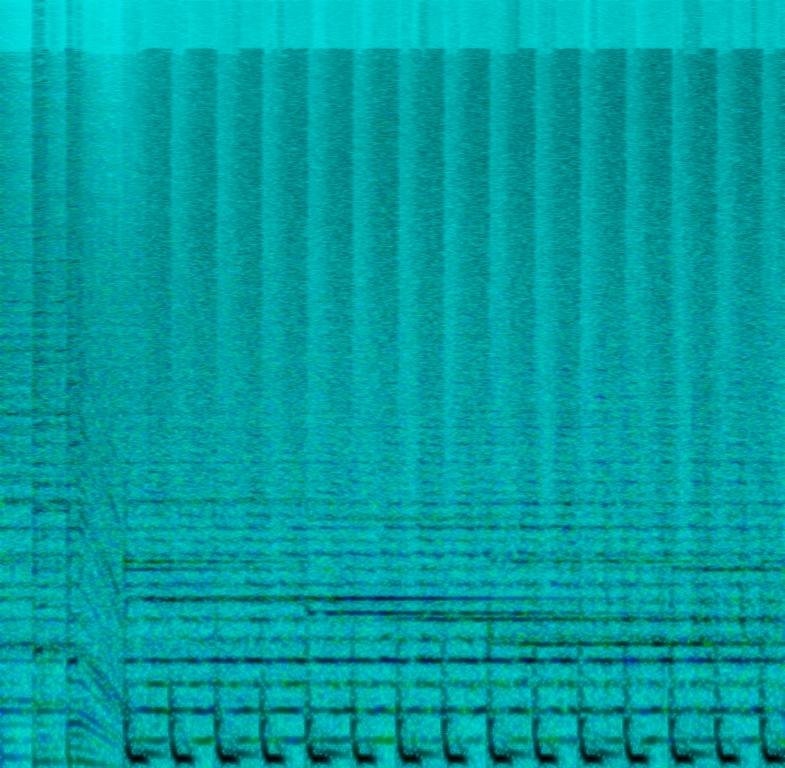
This is an electronic dance music song, with a four on the floor beat. The melodic component of the song consists of a fuzzy beat that's treated with a flanger, and a drum roll upon arrival.